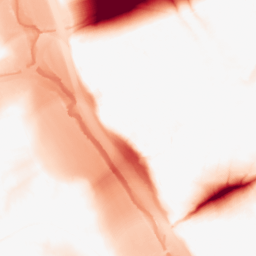
Category: morphological
Decomposition family: tophat
Decomposition parameters: size: 50
mode: black
Upsampling method: cubic_catmull_rom
Upsampling parameters: scale: 2
Upsampling scale: 2